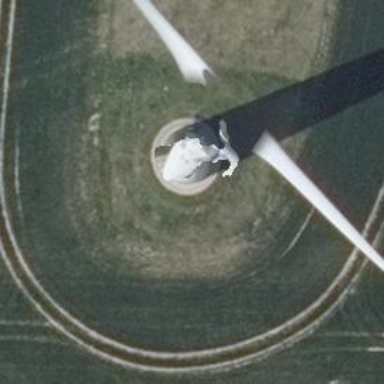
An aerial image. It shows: Wind power generator employing wind turbines.